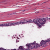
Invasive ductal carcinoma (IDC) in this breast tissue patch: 0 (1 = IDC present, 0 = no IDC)